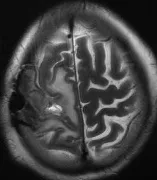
Postoperative MR images confirming gross total resection. . T2-weighted image.
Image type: radiology (mri)